Question: I have created a separate module for creating and assigning users for site admin/owners. So I don't want to show the "Site Membership" option under Users tab for both Site admin and owner.
- -
Any suggestions please?

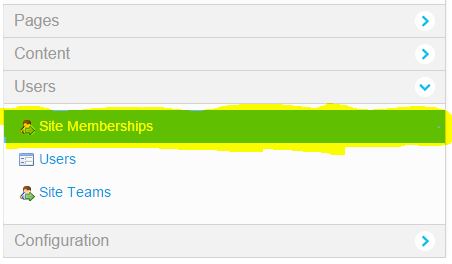
Answer: Rather than changing the semantics of Liferay's built-in roles, rather introduce your own custom roles and define the permissions that you want them to have. Create a "site role", choose "Define Permissions" and add what you need.
From your comment I understand that you to use Site Admin, just not with everything this role comes with. It sounds strange to me that you're demanding a certain solution and favor one that doesn't work, but so be it.
You can check if it's possible to remove some permissions from the "Site Admin" role, but I'd expect a very hard-to-maintain-system resulting from this. Liferay has no means of "maintaining only the users that a certain Administrator has created". What you can do is: An Organization Administrator can administer all users in the organizations they're administering. This might be another solution for you.
Or alternatively, implement your own UI and do your custom (non-Liferay-based) permission checks in it. This UI will then enable your custom admins to administer the users that the UI provides for them.
But if you're stuck to a certain solution, you might be out of luck. Give us more details of your problem and we might come up with a solution unless you insist that your solution is the way to go.